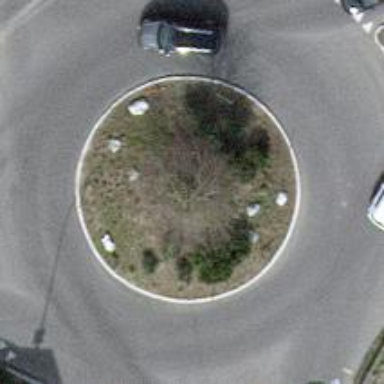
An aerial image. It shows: Secondary road with asphalt surface leading to roundabout.